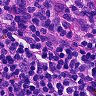
Metastatic tissue present: no